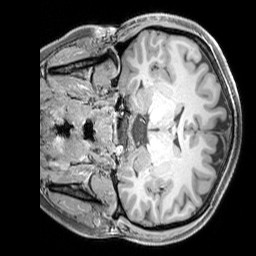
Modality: T1w
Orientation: coronal
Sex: female
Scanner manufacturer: siemens
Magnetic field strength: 3 T
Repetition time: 2.3 s
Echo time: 0.00226 s